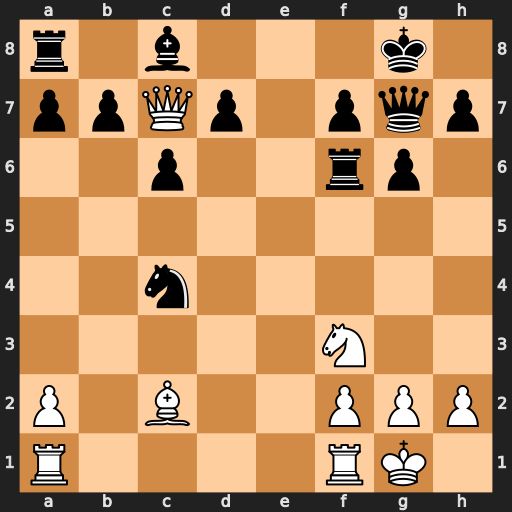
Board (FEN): r1b3k1/ppQp1pqp/2p2rp1/8/2n5/5N2/P1B2PPP/R4RK1
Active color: w
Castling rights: -
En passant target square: -
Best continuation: Qd8+ Qf8 Qxf6